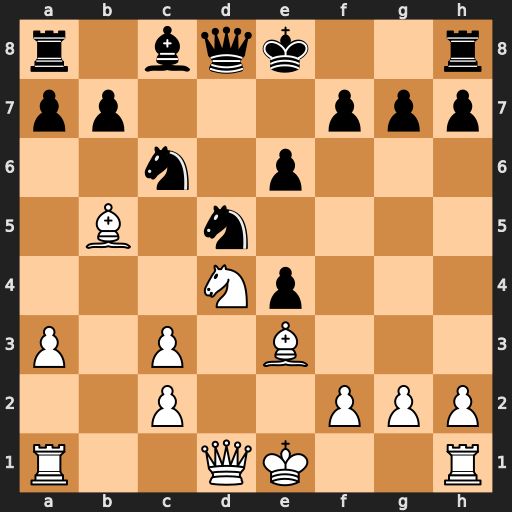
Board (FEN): r1bqk2r/pp3ppp/2n1p3/1B1n4/3Np3/P1P1B3/2P2PPP/R2QK2R
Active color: w
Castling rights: KQkq
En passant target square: -
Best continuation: Nxc6 bxc6 Bxc6+